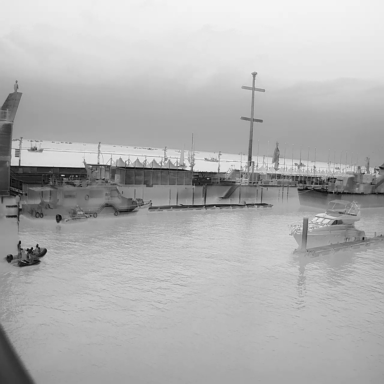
There are four canoes in the infrared image.